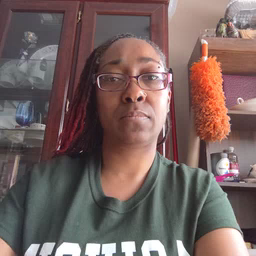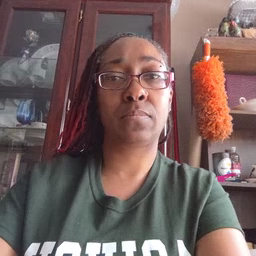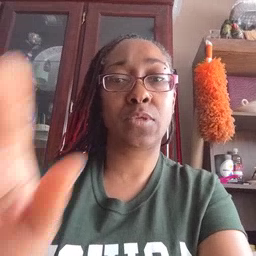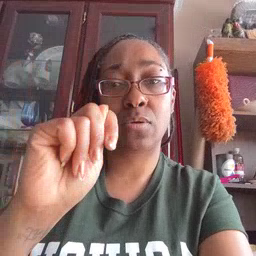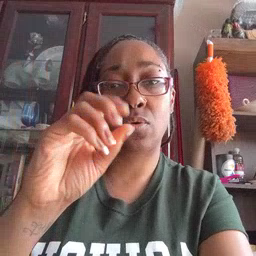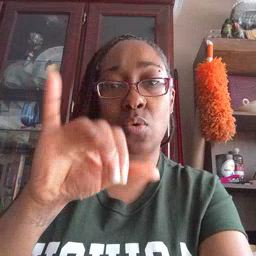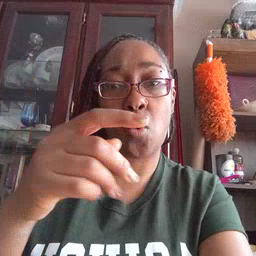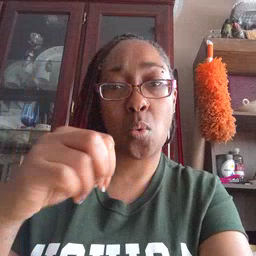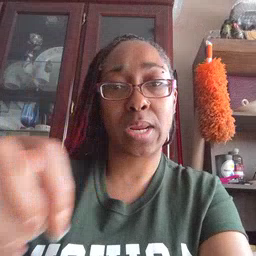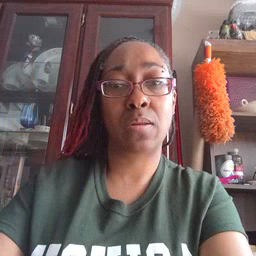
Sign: toy